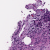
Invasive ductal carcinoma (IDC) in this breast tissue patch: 1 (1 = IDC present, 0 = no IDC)